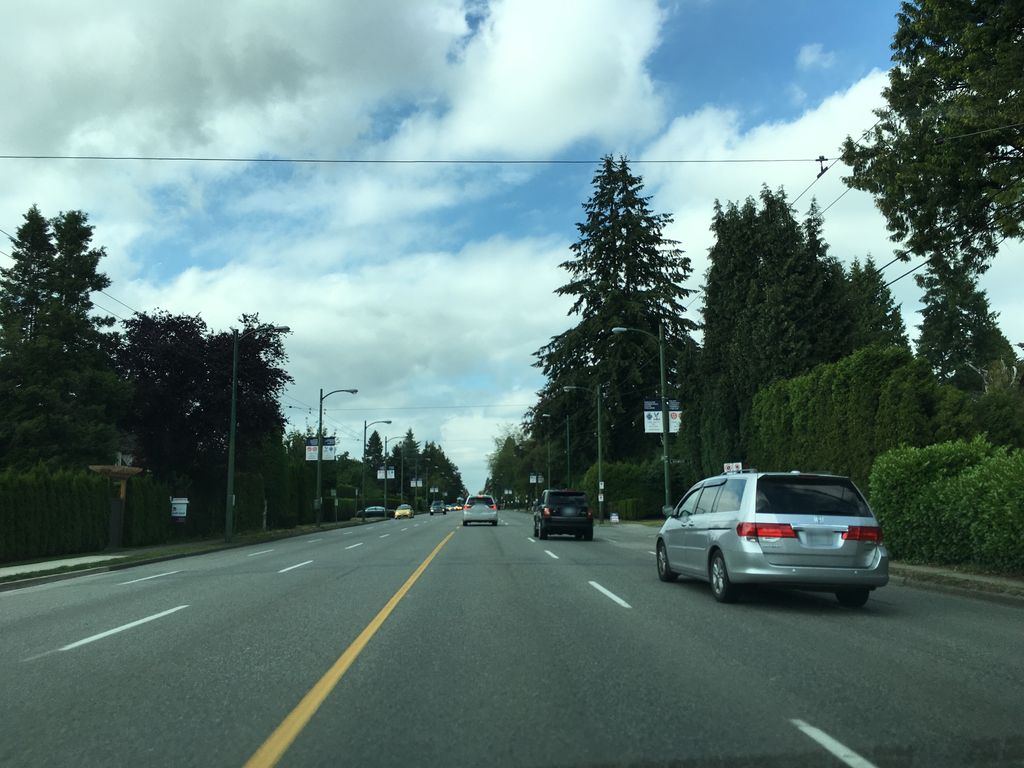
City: vancouver